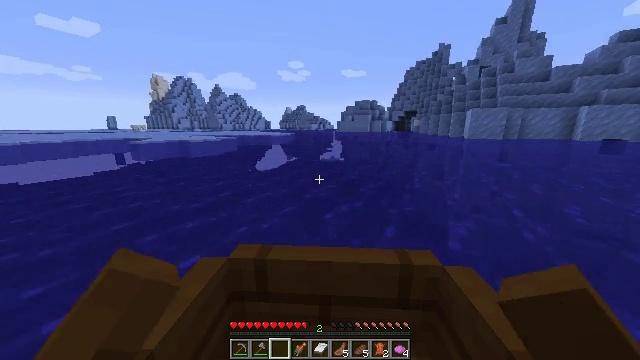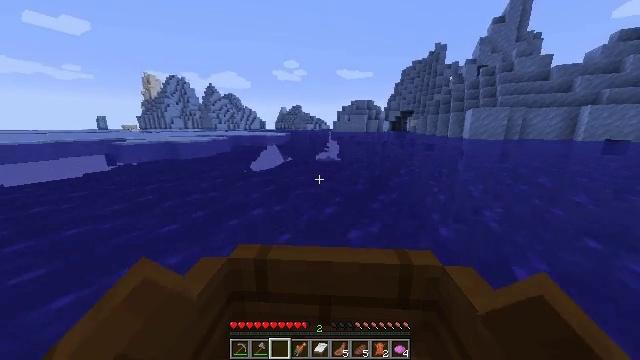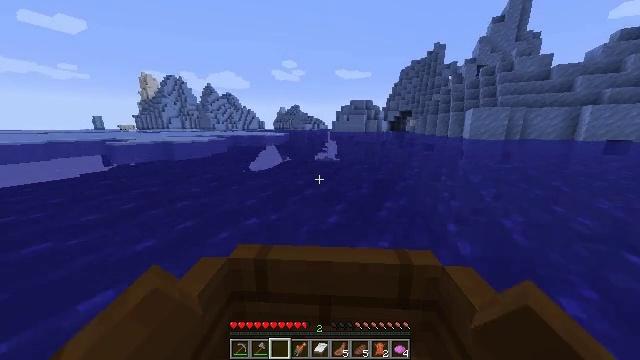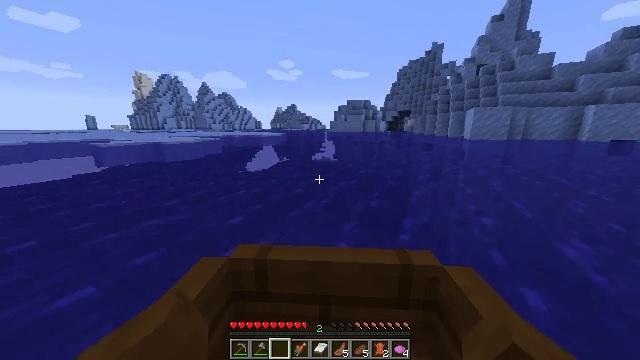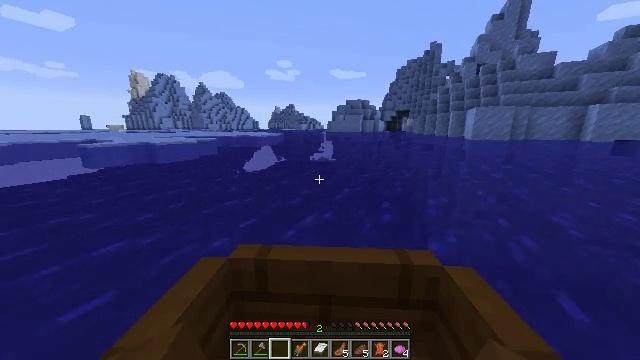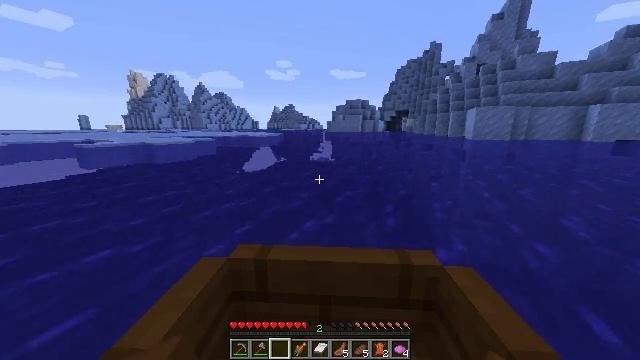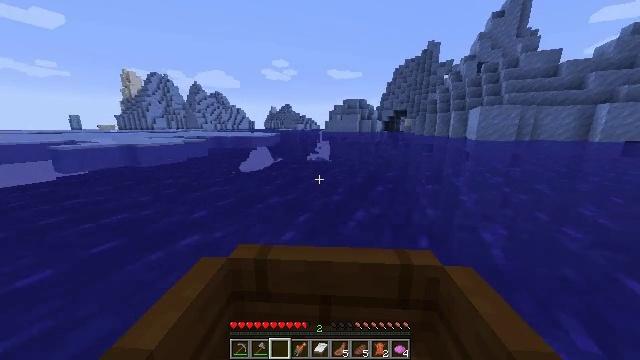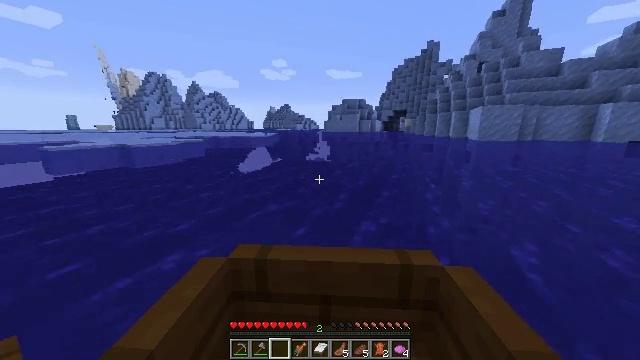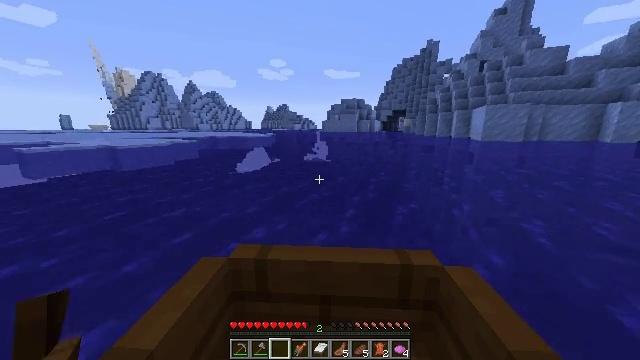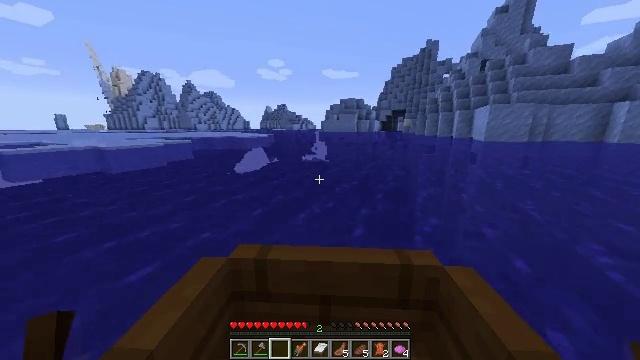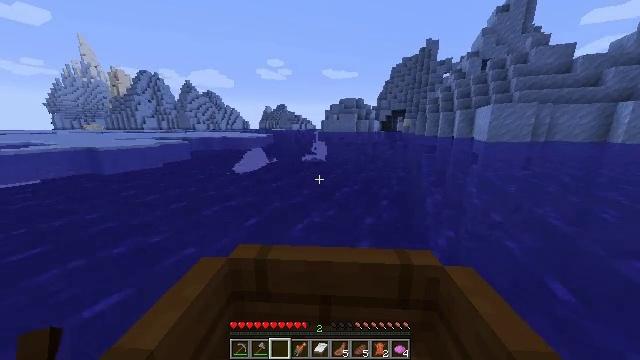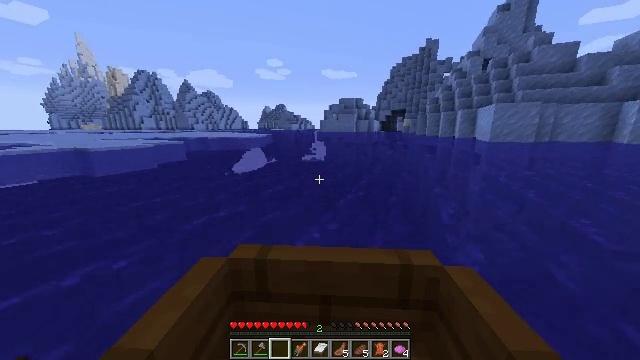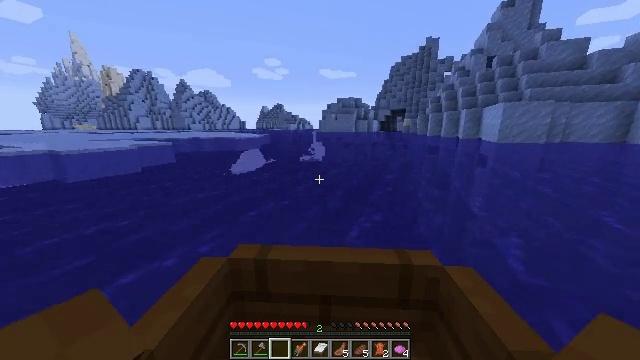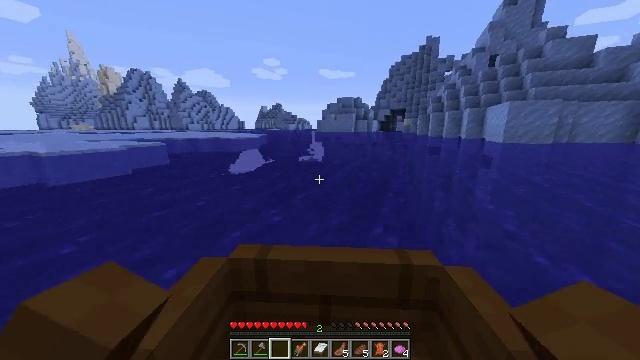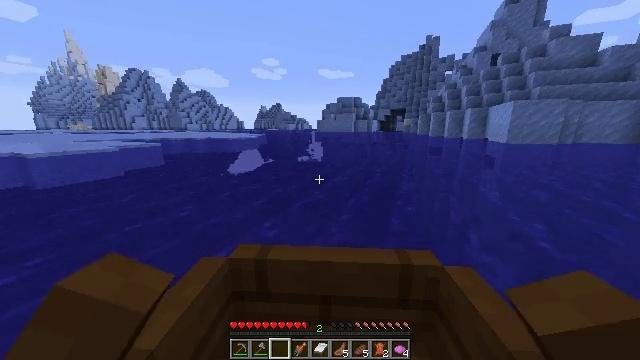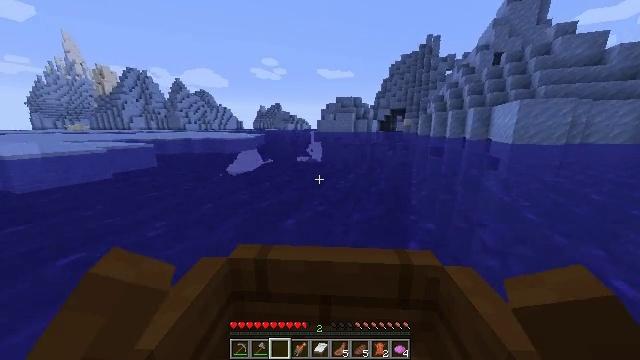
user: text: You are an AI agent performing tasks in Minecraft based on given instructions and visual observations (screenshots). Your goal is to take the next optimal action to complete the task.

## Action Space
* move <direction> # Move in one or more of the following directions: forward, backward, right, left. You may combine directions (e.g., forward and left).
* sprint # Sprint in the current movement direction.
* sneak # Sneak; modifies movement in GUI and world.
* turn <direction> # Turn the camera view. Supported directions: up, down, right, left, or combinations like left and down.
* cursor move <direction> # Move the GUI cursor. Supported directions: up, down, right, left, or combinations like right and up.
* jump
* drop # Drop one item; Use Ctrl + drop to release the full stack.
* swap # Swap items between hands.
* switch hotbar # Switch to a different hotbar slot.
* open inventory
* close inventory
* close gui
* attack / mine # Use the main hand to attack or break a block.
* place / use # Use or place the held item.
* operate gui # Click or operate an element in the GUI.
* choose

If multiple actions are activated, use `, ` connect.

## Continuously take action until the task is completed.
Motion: motion action
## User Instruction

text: Break packed ice to add to inventory.
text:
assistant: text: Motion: move forward
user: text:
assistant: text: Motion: move forward
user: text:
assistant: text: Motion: move forward
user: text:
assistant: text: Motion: move forward
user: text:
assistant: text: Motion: move forward
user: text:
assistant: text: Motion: move forward
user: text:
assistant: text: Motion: move forward
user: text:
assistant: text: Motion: move forward
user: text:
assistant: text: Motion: move forward
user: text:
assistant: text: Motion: move forward
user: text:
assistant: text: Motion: move forward
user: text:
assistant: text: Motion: move forward
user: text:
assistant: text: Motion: move forward
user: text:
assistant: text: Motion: move forward
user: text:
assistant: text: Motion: move forward
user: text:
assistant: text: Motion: move forward
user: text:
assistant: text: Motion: move forward
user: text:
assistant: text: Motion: move forward
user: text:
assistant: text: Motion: move forward
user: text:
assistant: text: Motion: move forward and move right
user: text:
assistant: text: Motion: move forward and move right
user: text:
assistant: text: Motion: move forward and move right
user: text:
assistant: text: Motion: move forward and move right
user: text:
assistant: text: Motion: move forward
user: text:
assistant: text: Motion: move forward
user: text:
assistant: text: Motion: move forward
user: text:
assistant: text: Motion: move forward
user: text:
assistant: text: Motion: move forward
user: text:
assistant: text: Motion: move forward
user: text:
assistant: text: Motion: move forward